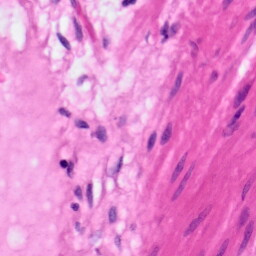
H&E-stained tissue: Pancreatic